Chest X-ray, AP view. Patient: 60 years old, sex M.
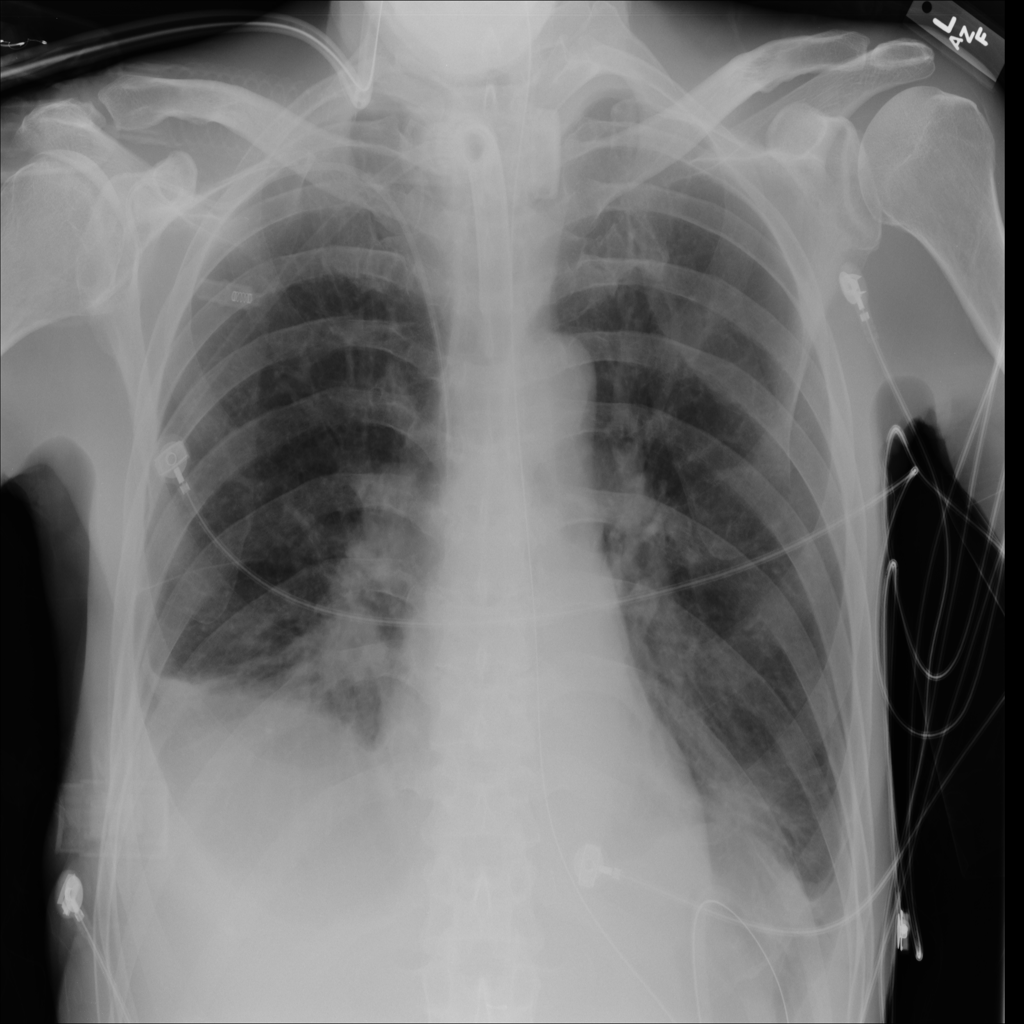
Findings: No Finding